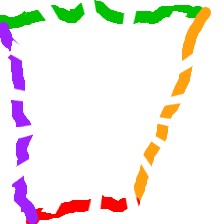
Shape: trapezoid